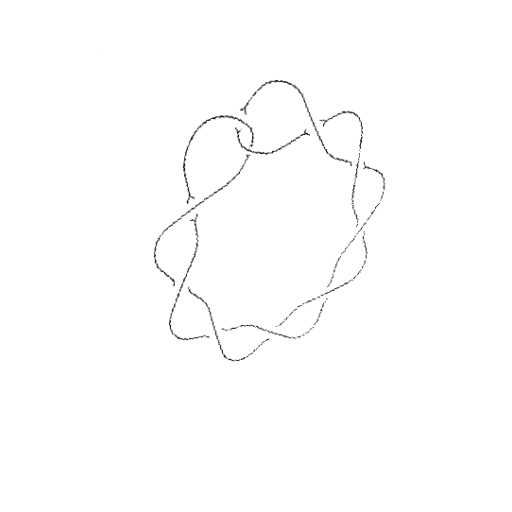
Crossing number: 10